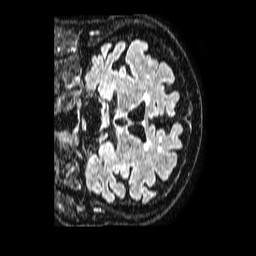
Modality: FLAIR
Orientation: coronal
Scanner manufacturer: philips
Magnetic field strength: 1.5 T
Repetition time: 4.8 s
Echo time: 0.3 s